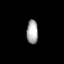
Tissue: lung
Cell type: Epithelial cells
Senescence score: 0.7123
Nuclear area (px): 266
Mean DAPI intensity: 169.053